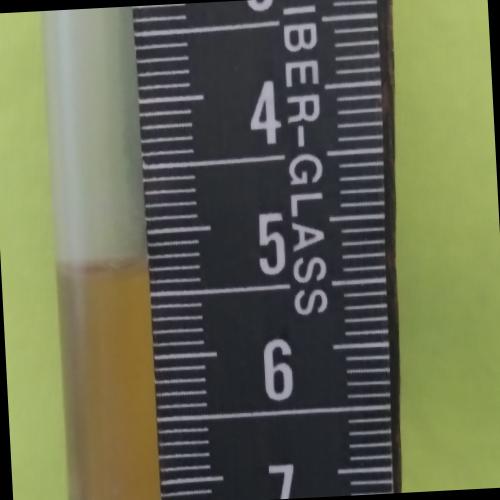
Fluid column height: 5.2 cm